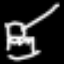
Label: mushroom